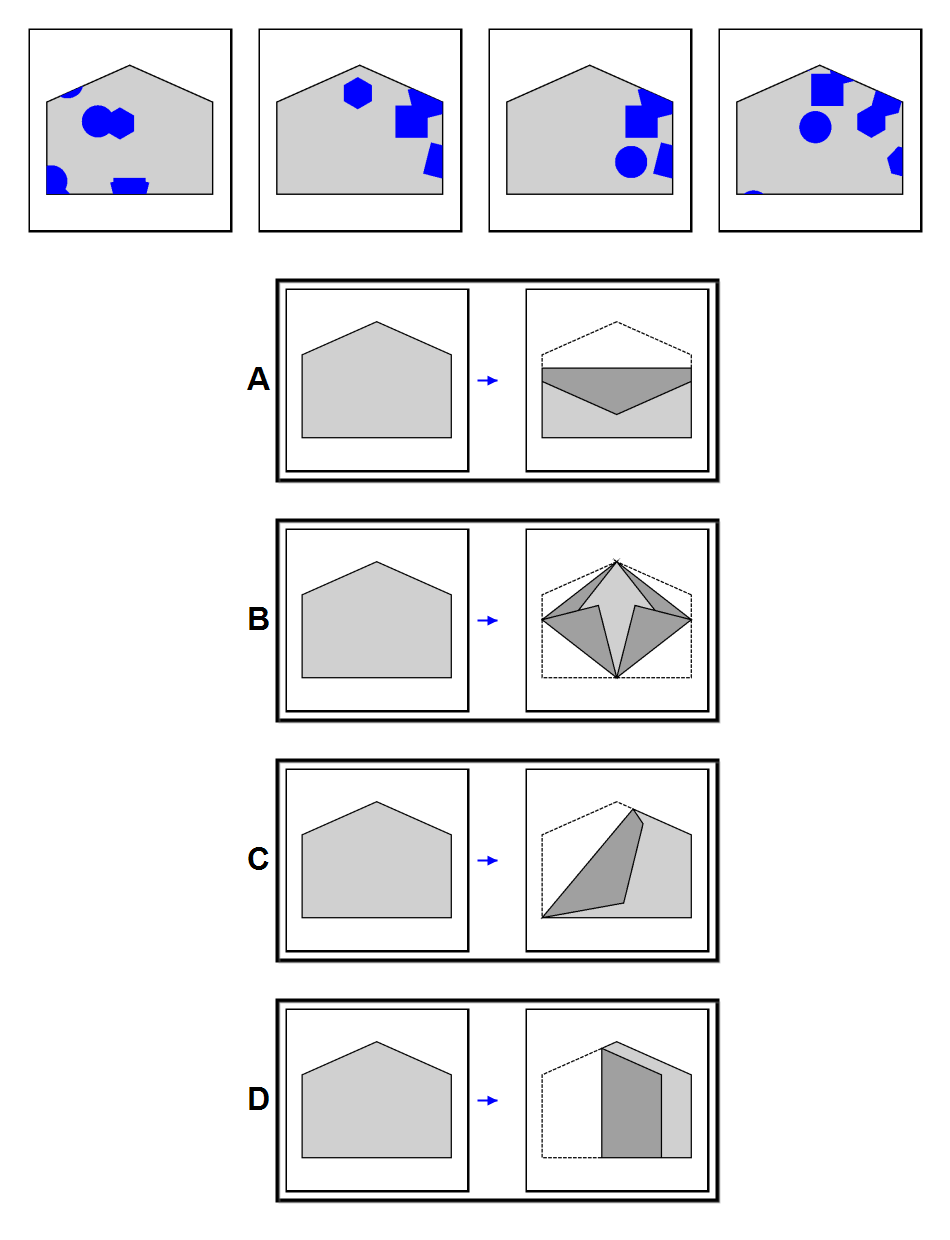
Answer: B